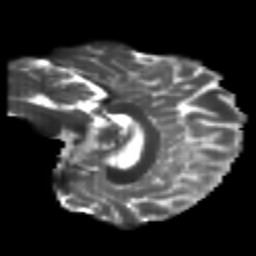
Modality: T2w
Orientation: sagittal
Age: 22
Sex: female
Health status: healthy
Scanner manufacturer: philips
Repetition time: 7.474 s
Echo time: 0.08753 s